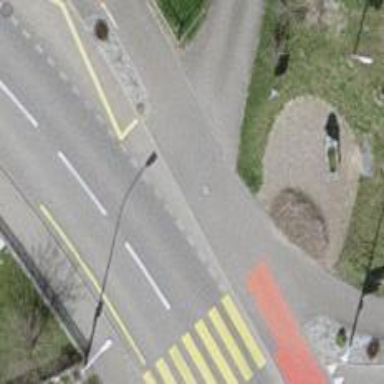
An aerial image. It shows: Secondary road with track for cycling on the left side.